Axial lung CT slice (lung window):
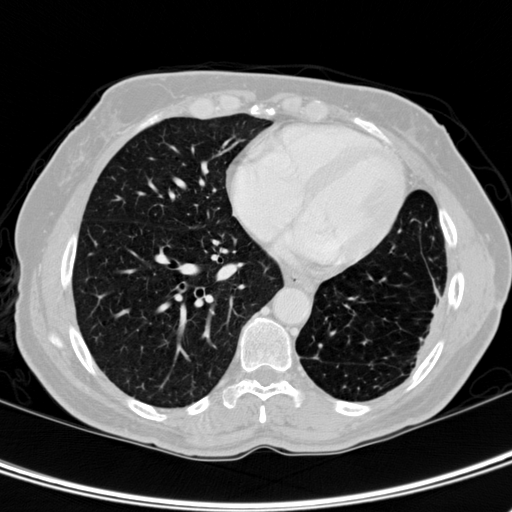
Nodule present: no